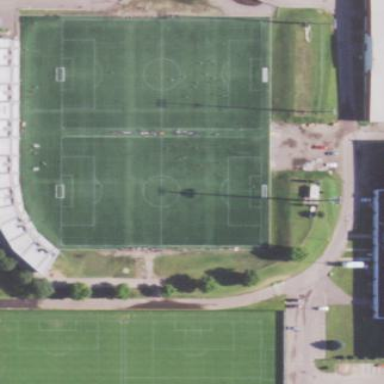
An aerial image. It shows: Soccer pitch for outdoor sports and leisure activities.